Brain MRI, t2w sequence, axial 2D slice.
Patient: age 42, sex M, weight 78 kg, height 1.78 m
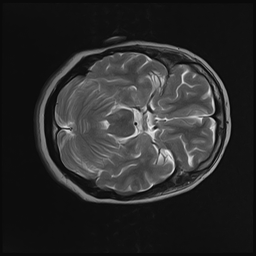